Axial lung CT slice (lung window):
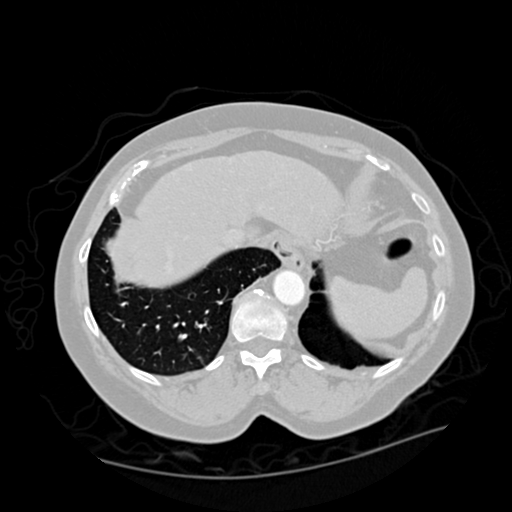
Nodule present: no